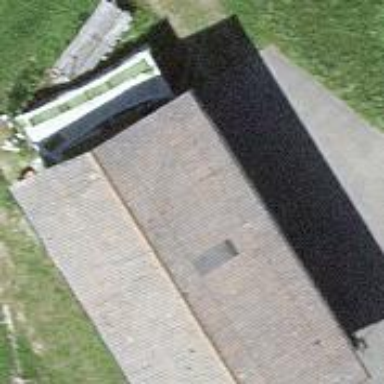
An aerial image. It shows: Rural barn.